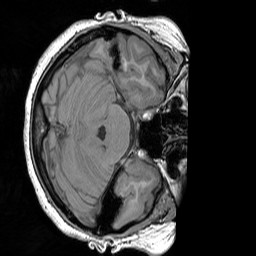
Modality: T1w
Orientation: axial
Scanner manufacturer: siemens
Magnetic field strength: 3 T
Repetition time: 1.83 s
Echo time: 0.00303 s